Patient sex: M
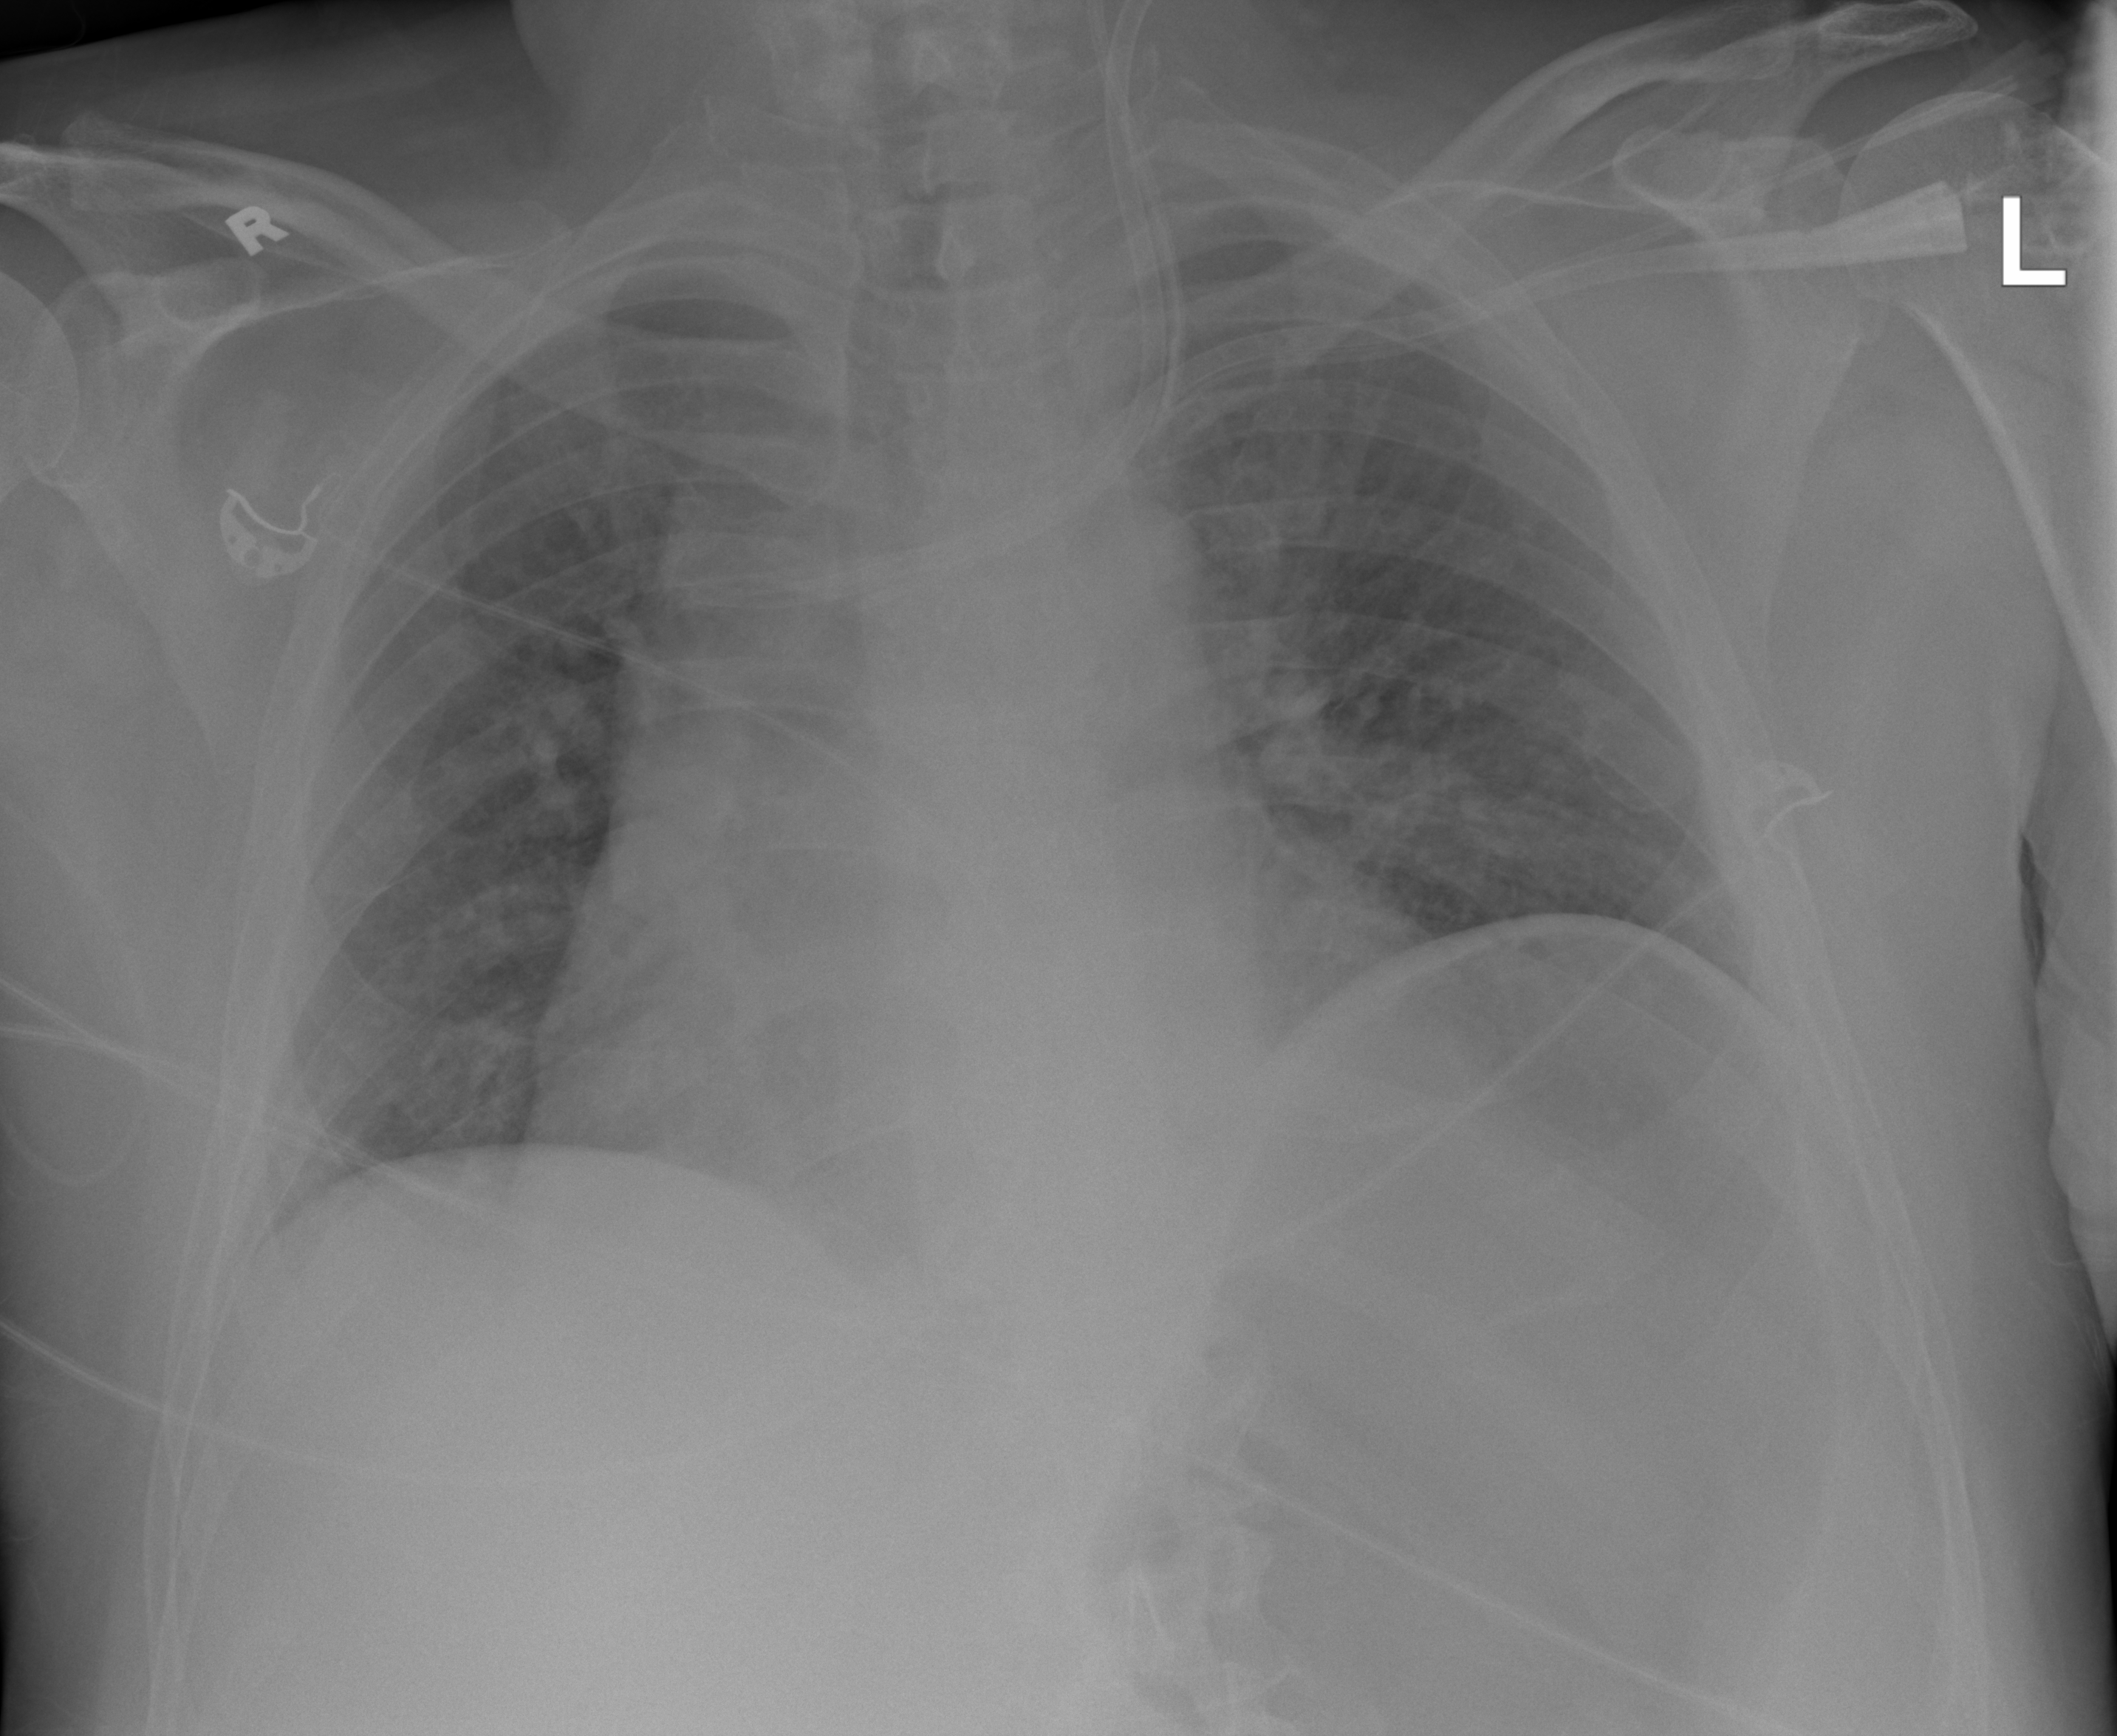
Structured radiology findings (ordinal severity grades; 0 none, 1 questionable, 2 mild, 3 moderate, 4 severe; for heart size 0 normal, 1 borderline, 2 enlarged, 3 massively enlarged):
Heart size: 2
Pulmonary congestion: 2
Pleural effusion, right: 0
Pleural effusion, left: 0
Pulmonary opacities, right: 2
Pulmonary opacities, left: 2
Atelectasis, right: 2
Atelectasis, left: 2